Question: I have given up on trying to get the source of a webpage (I don't own this server) in AS3. All it does is throw an sandbox violation error (2048). So far I have come to a conclusion that the only solutions possible are:
- -
Somehow, both the options are being rejected by my seniors & I am being pushed for a better solution.
I don't have any idea if anything else is possible, does anyone here have one??
---
Maybe some hack where may not need the policy file to communicate directly with :

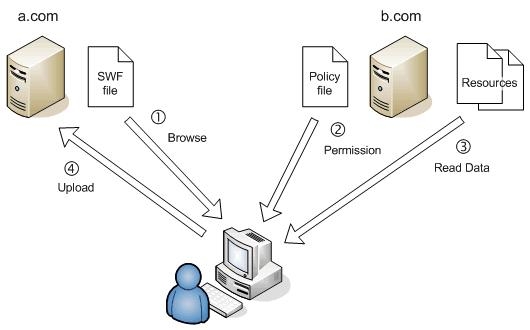
Answer: I think a simple PHP proxy is the easiest way:
'''
<?php
echo system ("curl "".$_GET["url"].""");
?>
'''
And call it with
'''
http://www.yourserver.com/pathtoyourscript/proxy.php?url=http://www.yoururl.com
'''
not tested, but in general it should work.